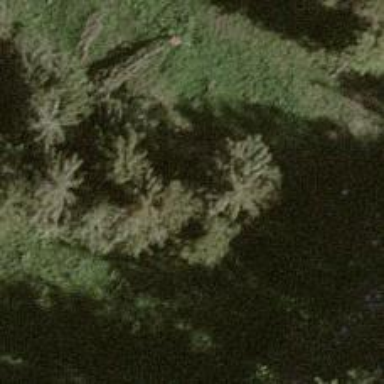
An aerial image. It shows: Single tag "natural: tree."